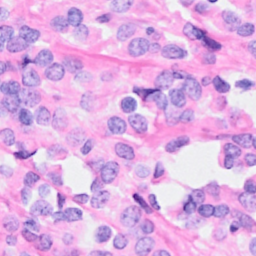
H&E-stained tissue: Breast